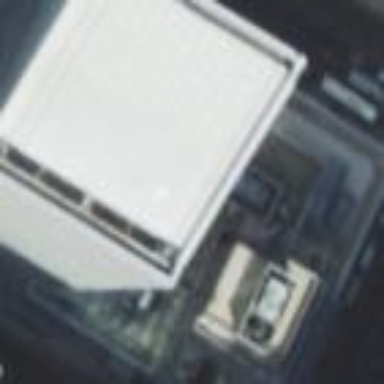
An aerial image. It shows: Building with flat concrete roof. The building is silver in color.